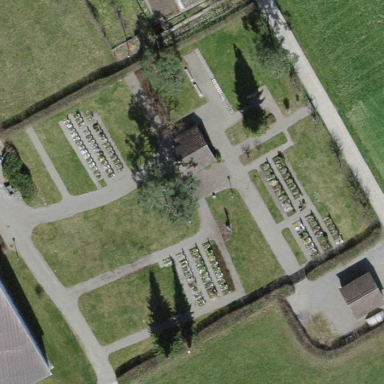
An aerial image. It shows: Grave yard.